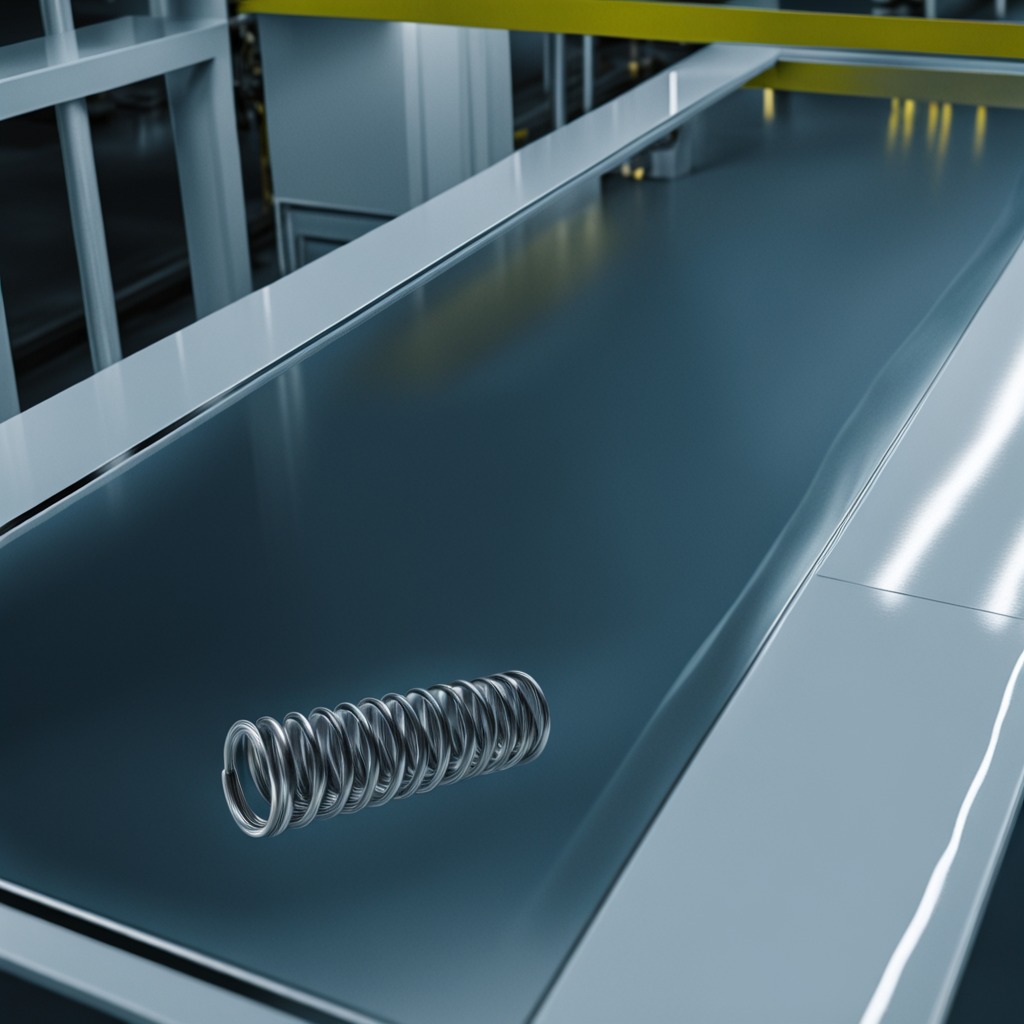
A coiled metal spring is lying on a high-gloss table in a ship maintenance bay industrial lighting.